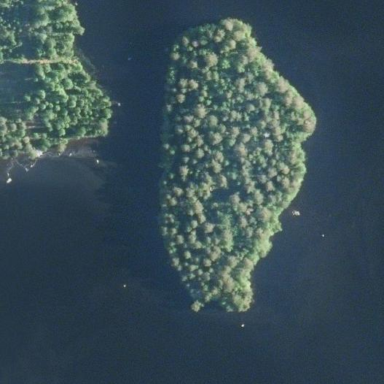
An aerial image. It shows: Island covered with woodland.